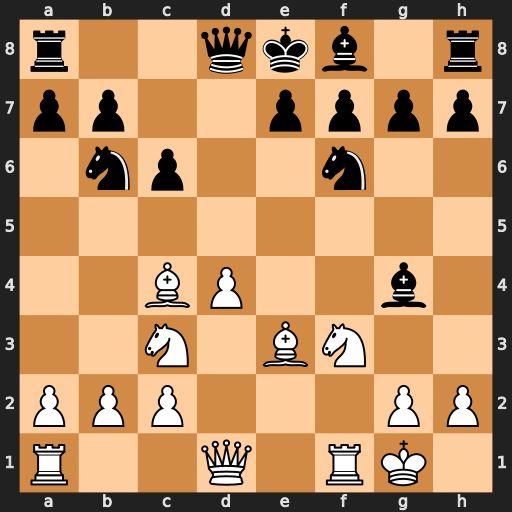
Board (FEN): r2qkb1r/pp2pppp/1np2n2/8/2BP2b1/2N1BN2/PPP3PP/R2Q1RK1
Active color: w
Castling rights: kq
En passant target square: -
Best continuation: Bxf7+ Kxf7 Ne5+ Kg8 Nxg4